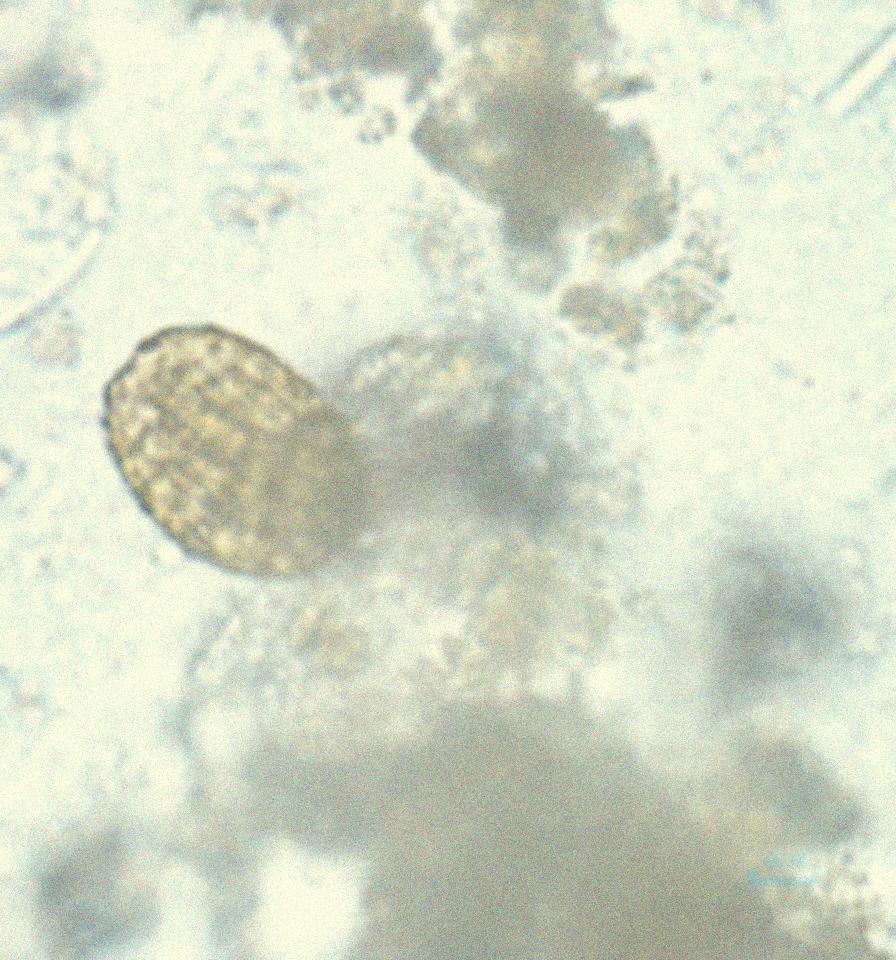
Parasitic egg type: Ascaris lumbricoides